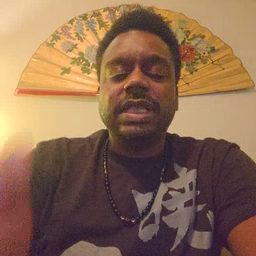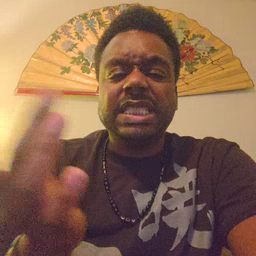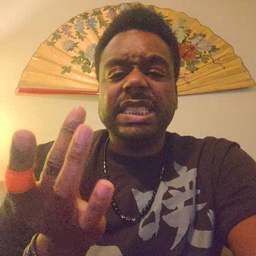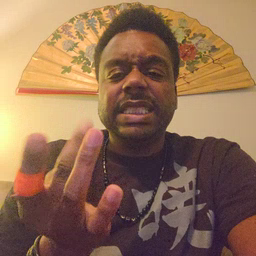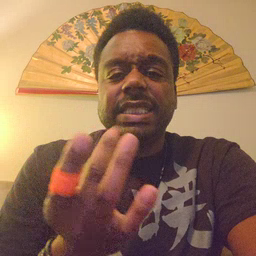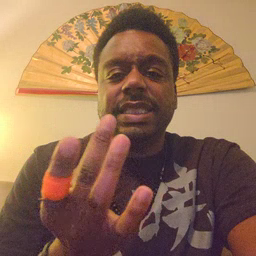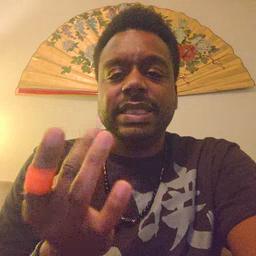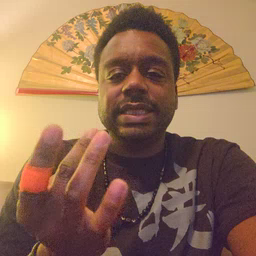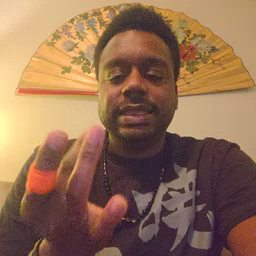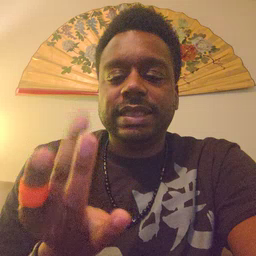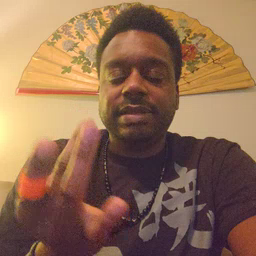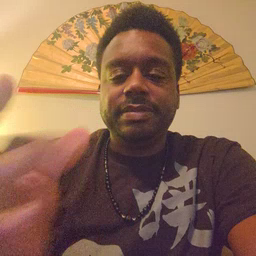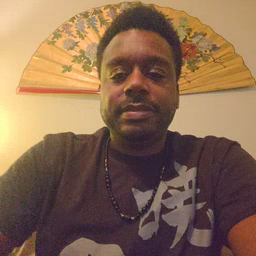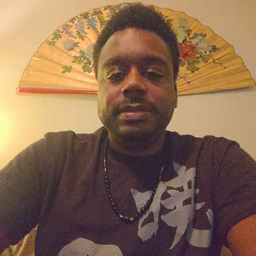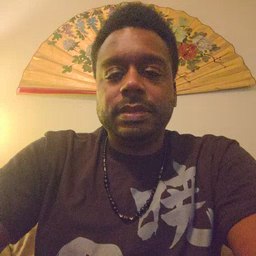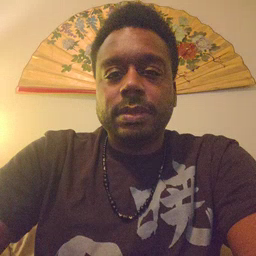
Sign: sticky